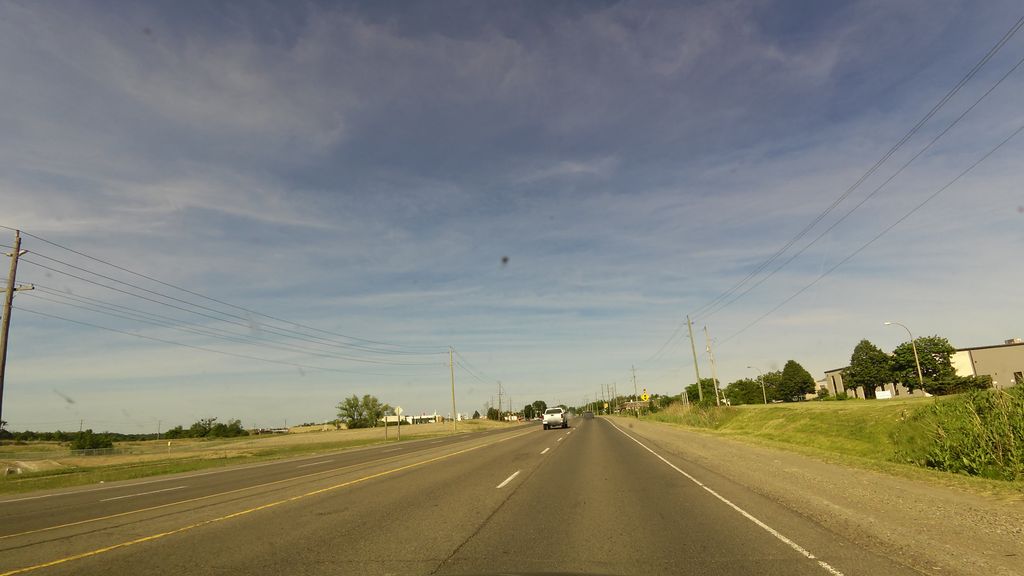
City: hamilton